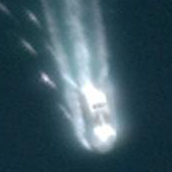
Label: civil